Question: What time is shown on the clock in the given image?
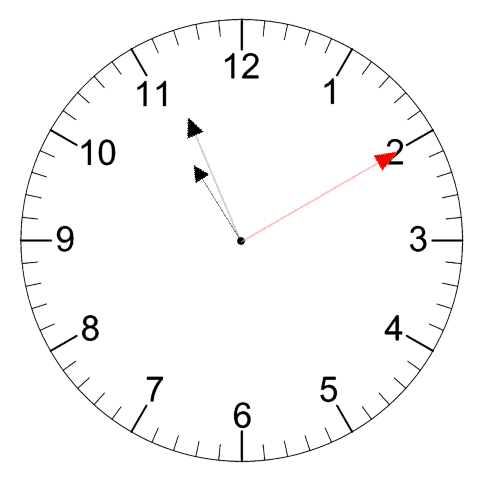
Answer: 10:56:10